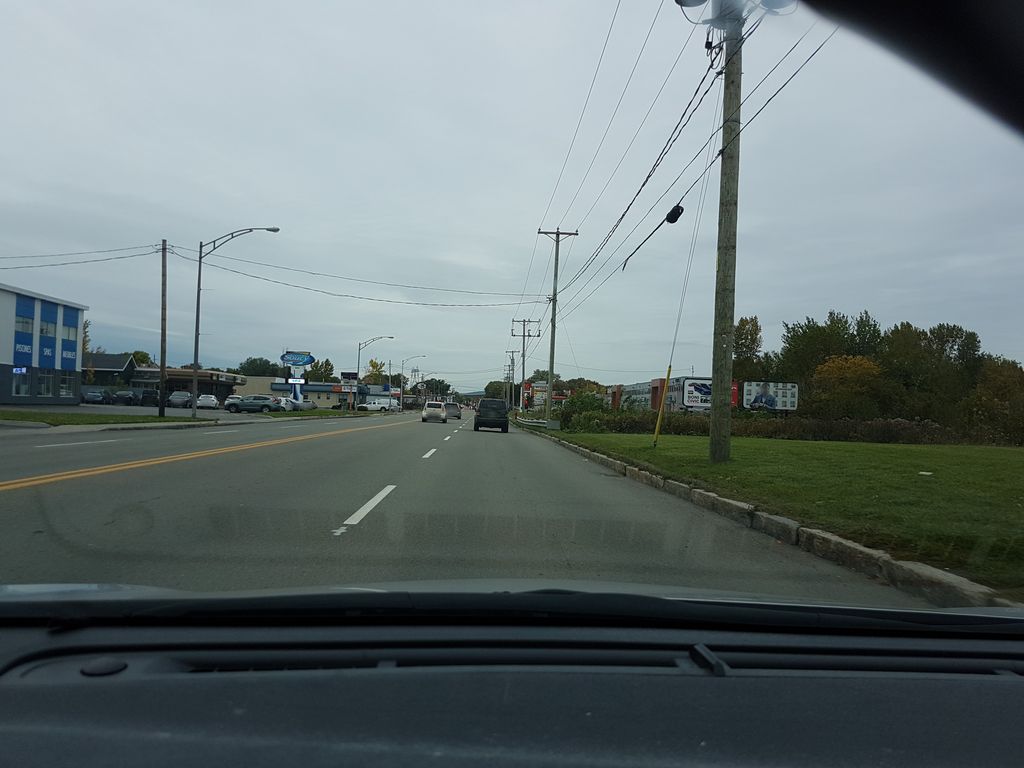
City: quebec_city